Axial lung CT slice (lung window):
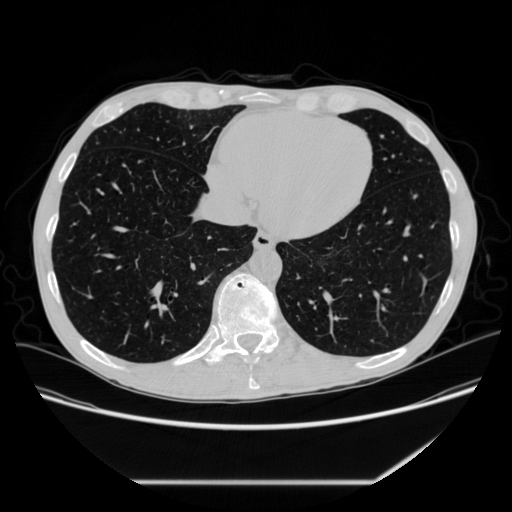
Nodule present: no